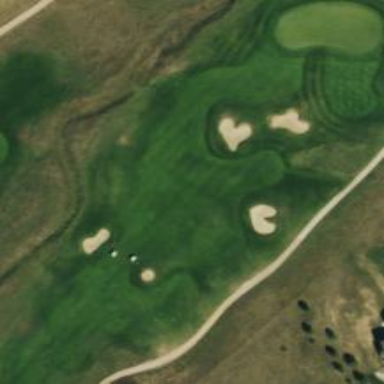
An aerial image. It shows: Grassy golf fairway.